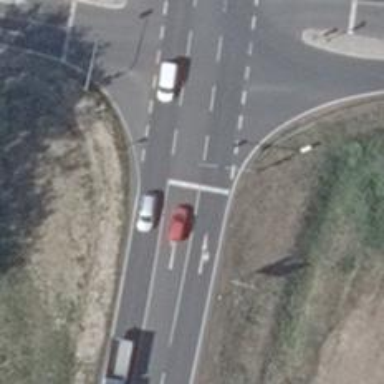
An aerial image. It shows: Road with traffic signals.